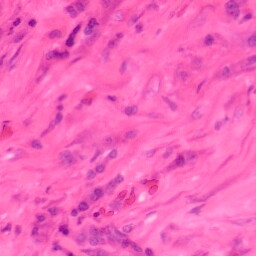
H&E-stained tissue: Colon